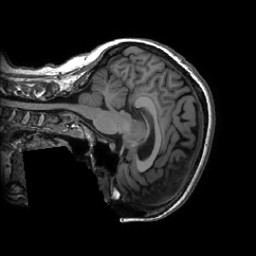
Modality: T1w
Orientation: sagittal
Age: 52
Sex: female
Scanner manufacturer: ge
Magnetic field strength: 3 T
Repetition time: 0.007348 s
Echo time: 0.003036 s